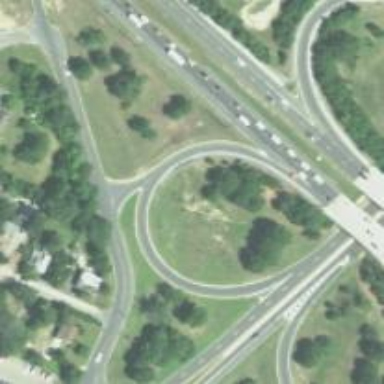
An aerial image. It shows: Trunk link highway.